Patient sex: M
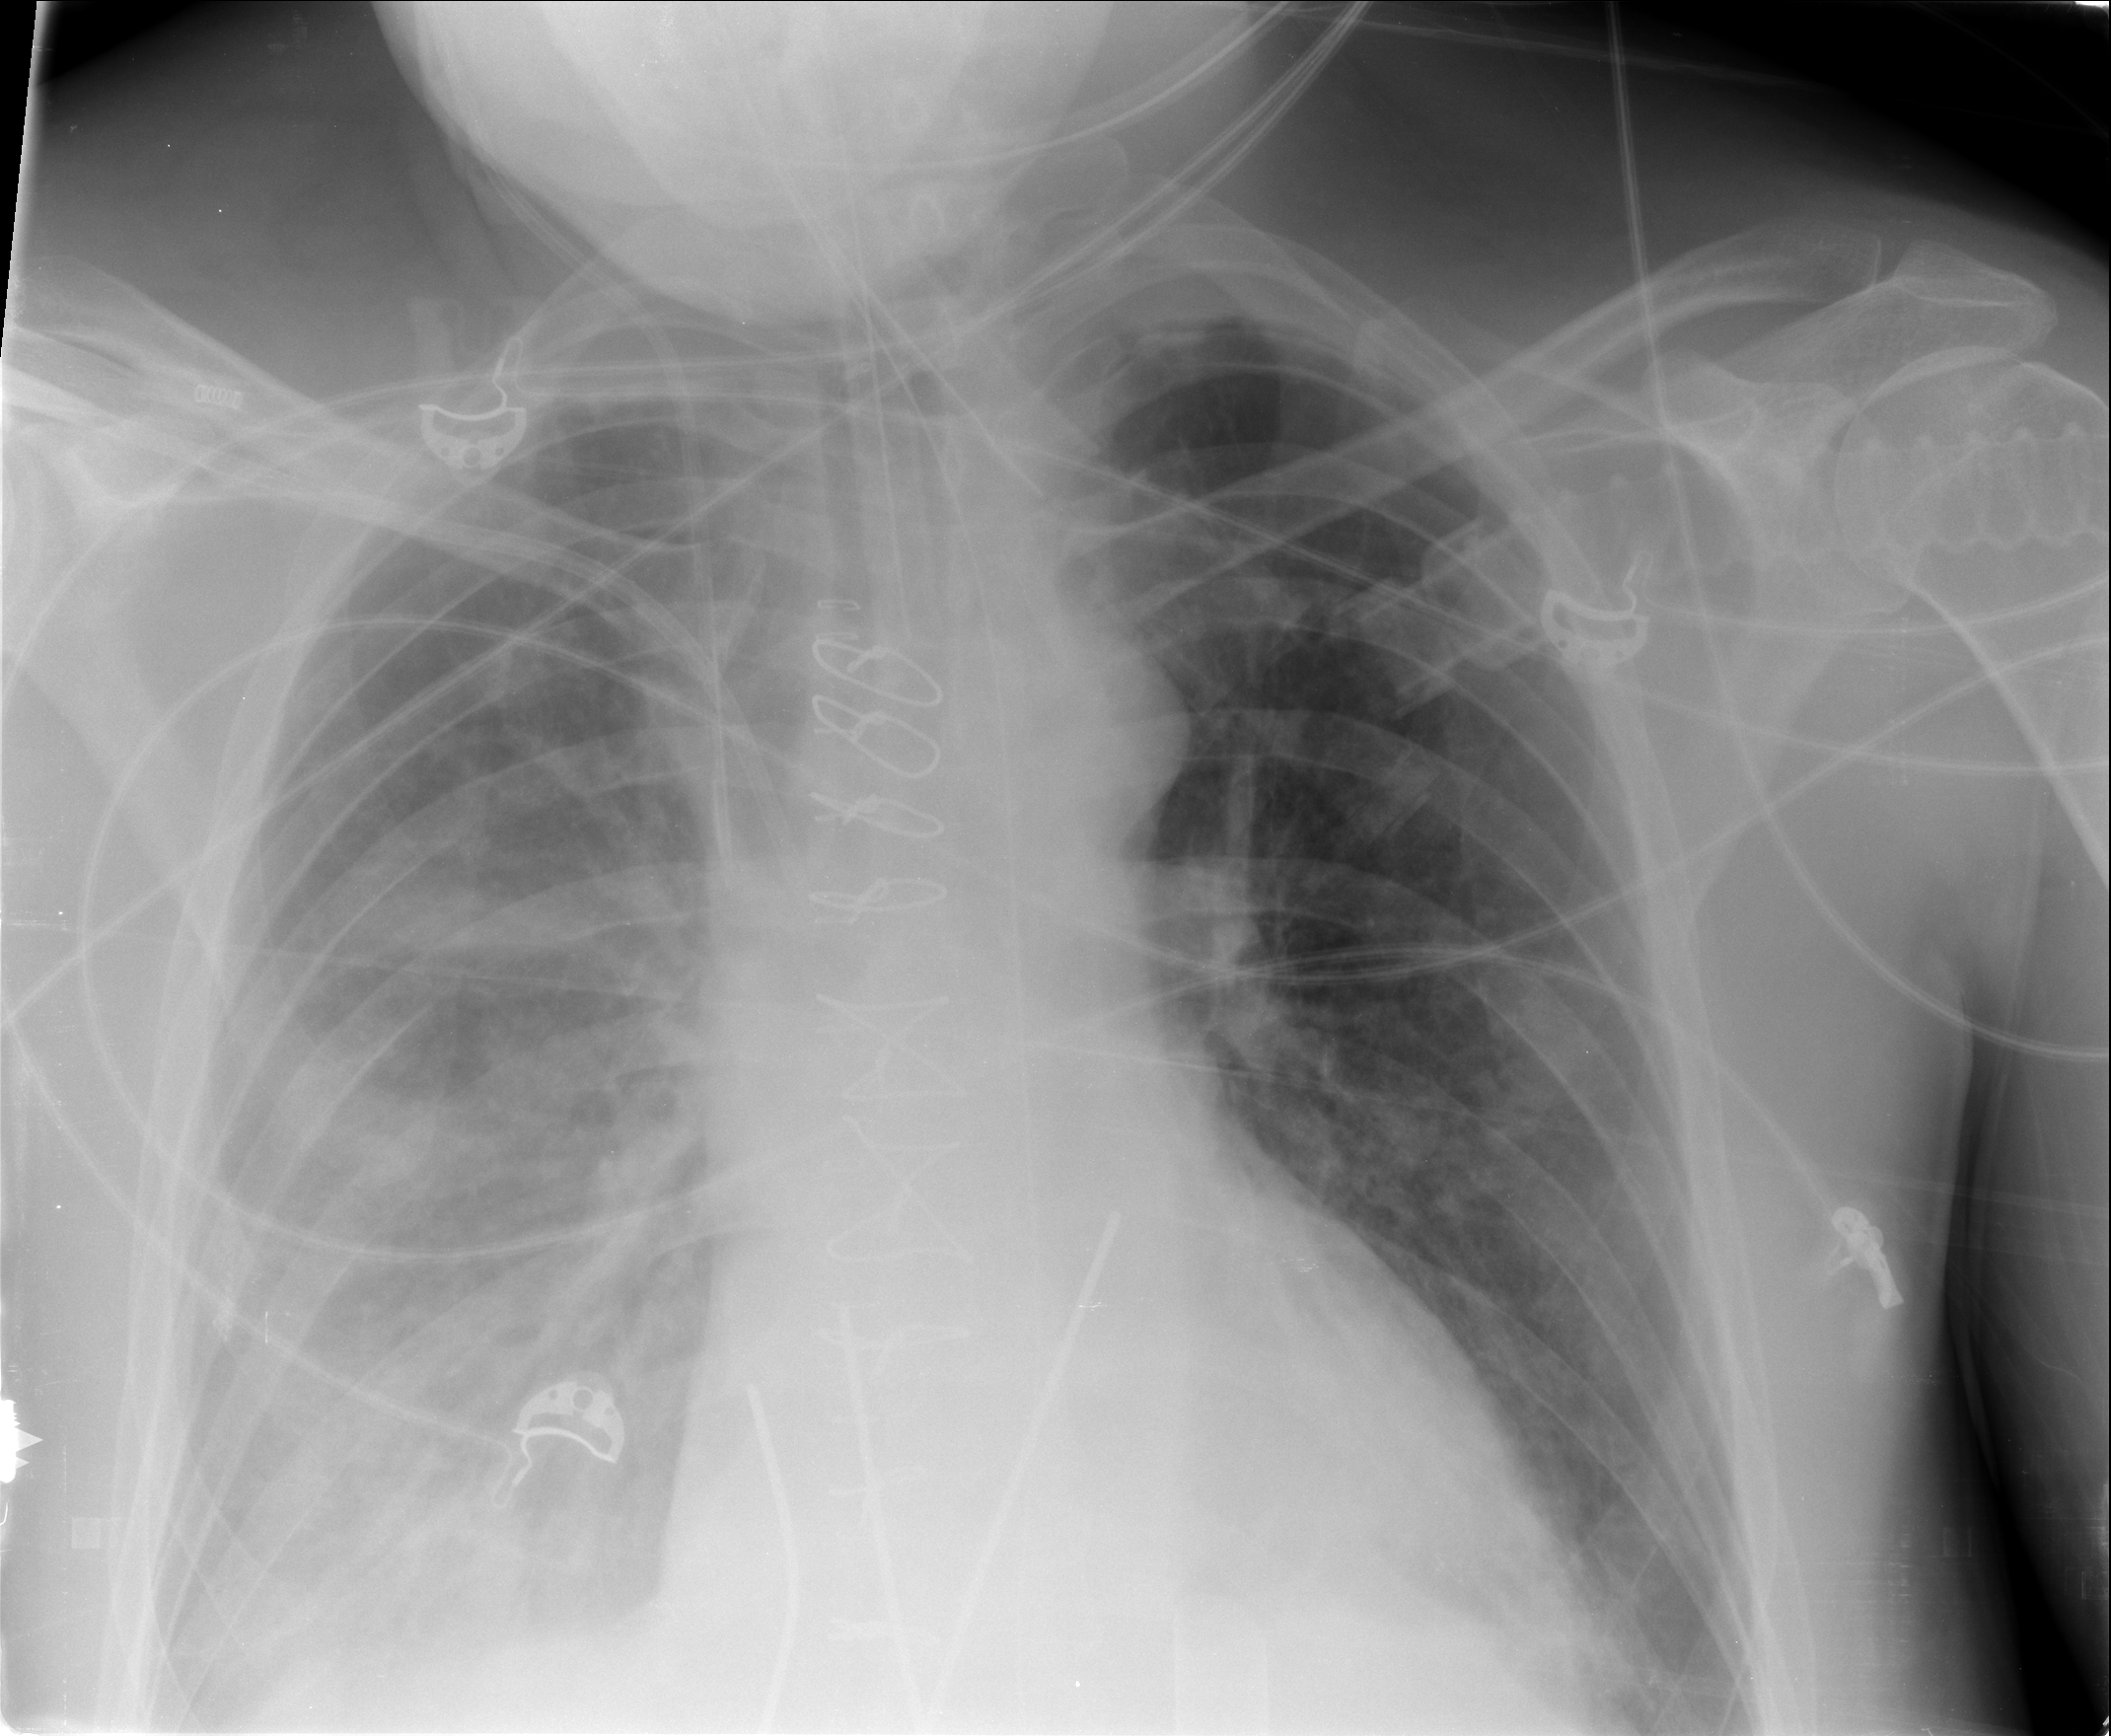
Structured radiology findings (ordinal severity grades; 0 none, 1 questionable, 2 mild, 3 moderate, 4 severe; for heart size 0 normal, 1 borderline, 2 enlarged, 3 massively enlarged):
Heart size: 0
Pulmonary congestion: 0
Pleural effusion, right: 2
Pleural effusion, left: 0
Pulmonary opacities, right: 2
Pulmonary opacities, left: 0
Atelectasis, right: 2
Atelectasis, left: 0